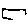
Label: square